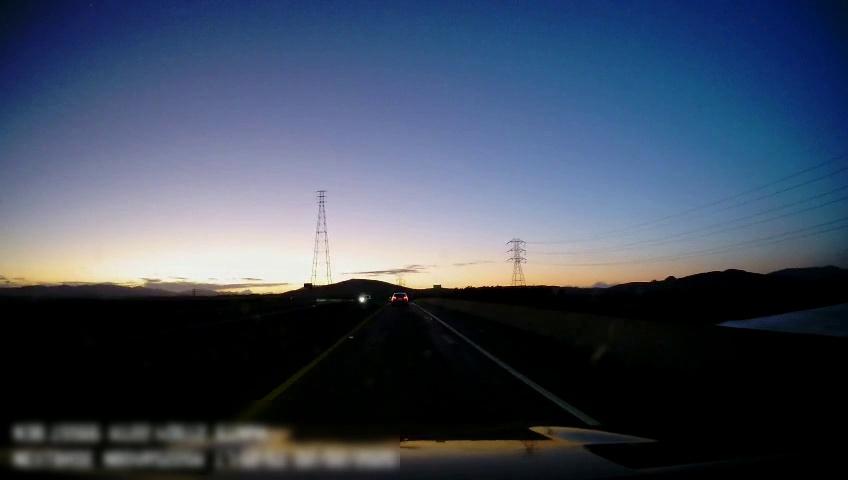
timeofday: Dusk/Dawn/Twilight
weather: Sunny
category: Drivable Space
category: Vehicles | Car
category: Vehicles | Car
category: Lanes | Current Lane
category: Lanes | Current Lane